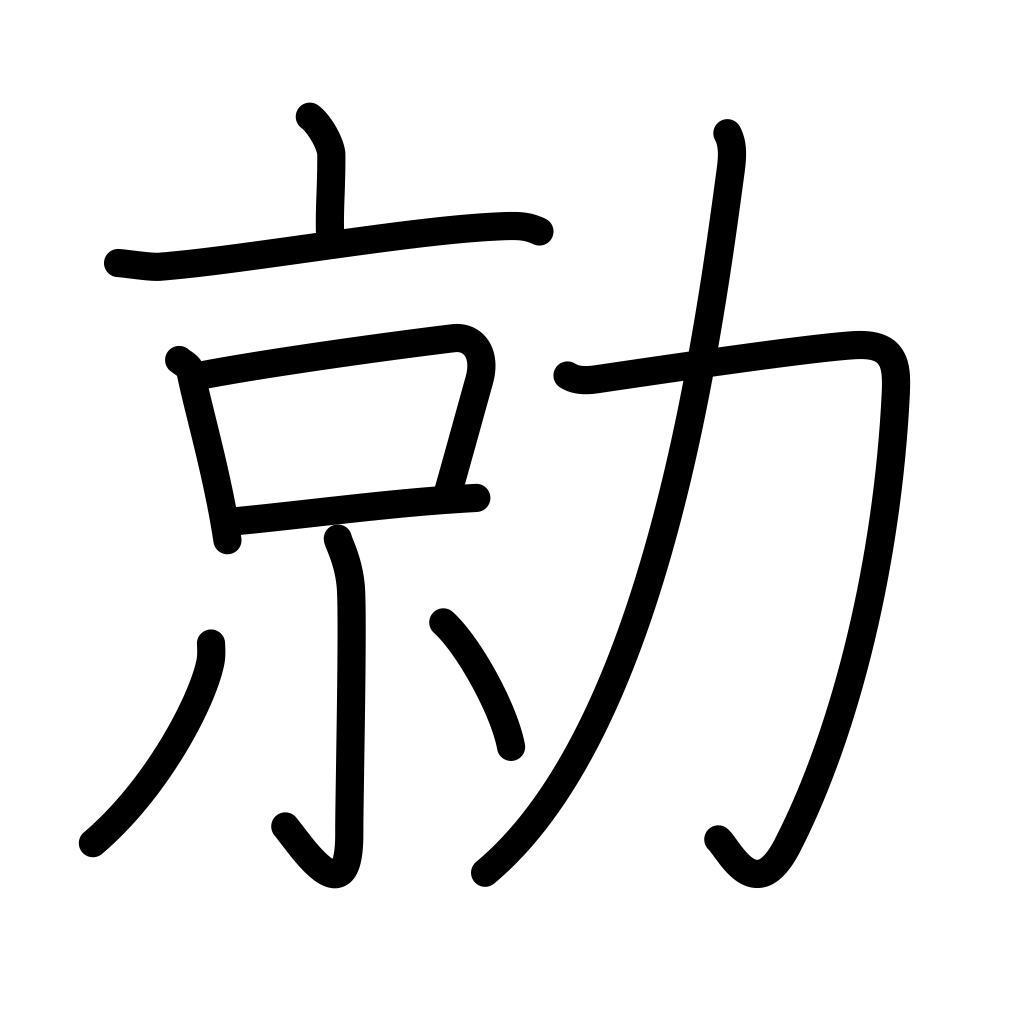
Meaning: strong, fierce